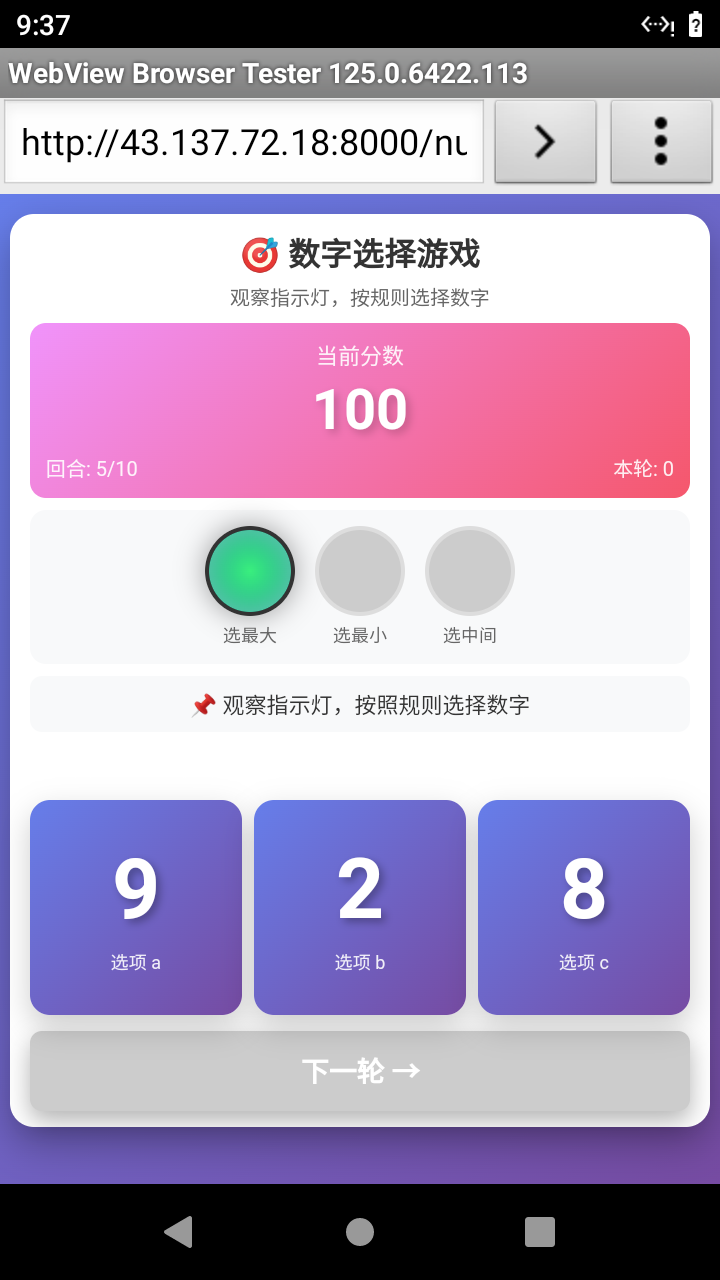

Select the correct number based on the traffic light color.
Answer: 0